Interaction volume radius: 5 \u00c5
Interaction volume height: 25 \u00c5
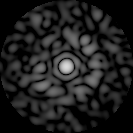
Disorder parameter: 0.8353